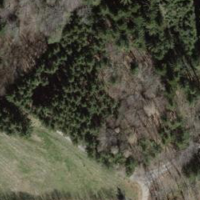
EUNIS habitat code: 44
Species observed at this site:
Cephalanthera longifolia